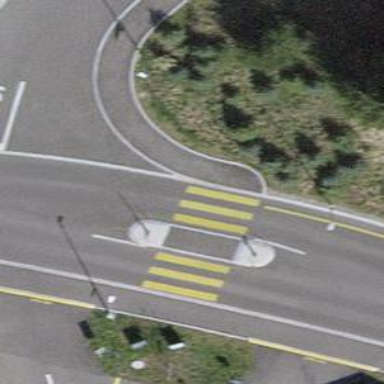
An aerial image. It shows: Uncontrolled zebra crossing with central island.